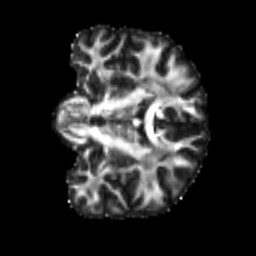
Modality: FA
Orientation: coronal
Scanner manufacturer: siemens
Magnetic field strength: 3 T
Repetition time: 4 s
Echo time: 0.0594 s